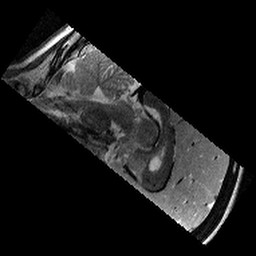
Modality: T2w
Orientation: sagittal
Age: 9
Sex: female
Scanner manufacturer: siemens
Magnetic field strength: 3 T
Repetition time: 9.23 s
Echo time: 0.067 s